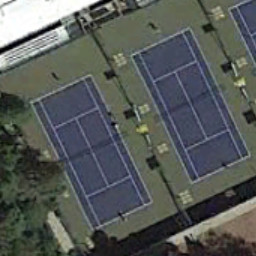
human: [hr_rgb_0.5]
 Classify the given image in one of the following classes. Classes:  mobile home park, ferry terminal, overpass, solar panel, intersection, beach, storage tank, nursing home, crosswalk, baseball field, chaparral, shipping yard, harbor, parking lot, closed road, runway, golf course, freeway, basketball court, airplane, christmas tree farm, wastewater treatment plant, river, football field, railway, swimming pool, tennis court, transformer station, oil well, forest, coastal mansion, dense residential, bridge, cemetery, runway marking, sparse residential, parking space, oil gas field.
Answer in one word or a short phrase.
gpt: tennis court